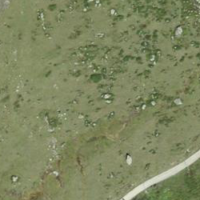
EUNIS habitat code: 26
Species observed at this site:
Arnica montana
Ajuga pyramidalis